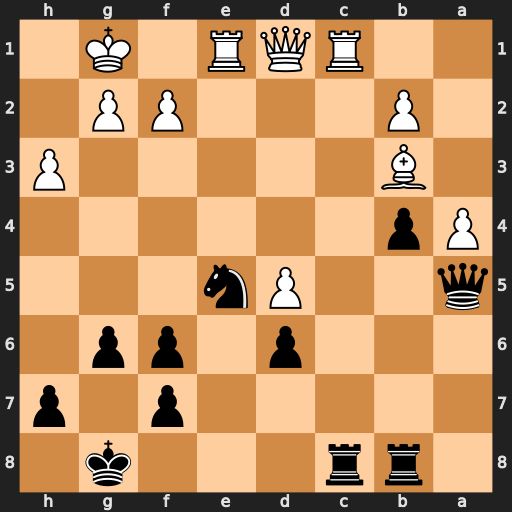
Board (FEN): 1rr3k1/5p1p/3p1pp1/q2Pn3/Pp6/1B5P/1P3PP1/2RQR1K1
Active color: b
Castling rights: -
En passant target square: -
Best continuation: Rxc1 Qxc1 Nd3 Qd2 Nxe1